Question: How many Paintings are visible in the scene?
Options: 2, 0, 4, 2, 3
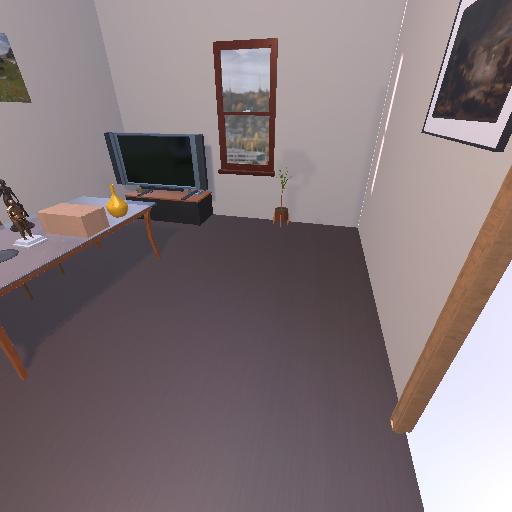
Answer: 2